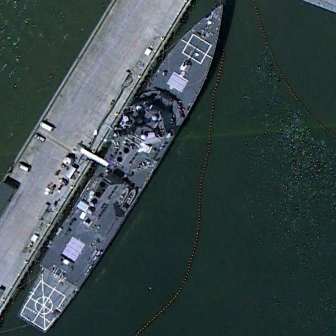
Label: destroyer